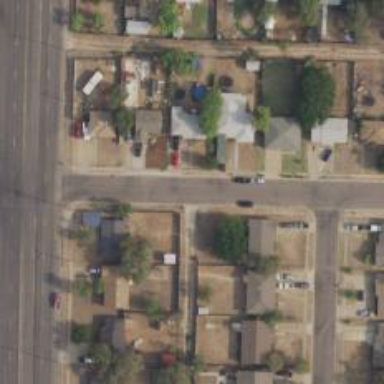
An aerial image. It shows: Alleyway designated as service road.